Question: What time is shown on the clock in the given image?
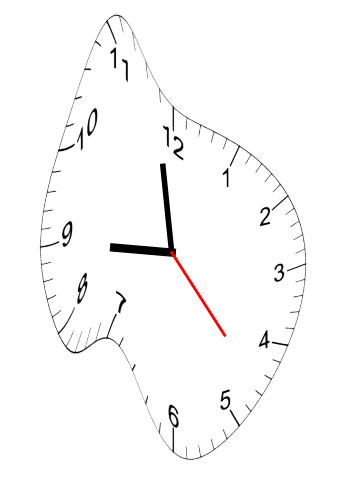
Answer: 08:58:23